Field crop: maize
Growth stage: 1
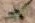
Species: atriplex